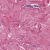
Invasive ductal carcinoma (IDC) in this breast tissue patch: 0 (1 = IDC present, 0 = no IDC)